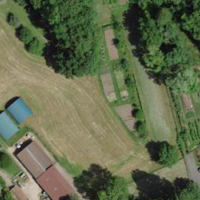
EUNIS habitat code: 25
Species observed at this site:
Juglans regia
Prunus padus